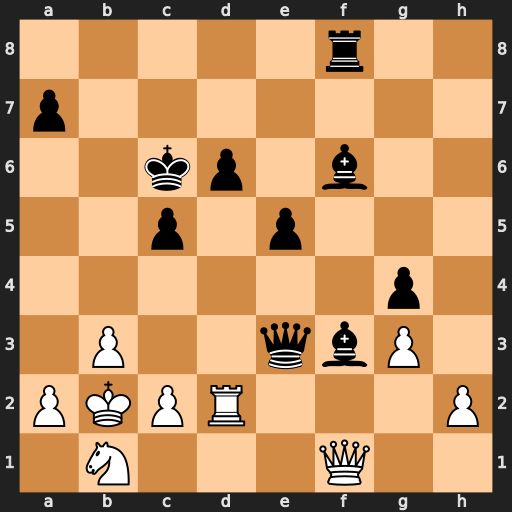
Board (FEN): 5r2/p7/2kp1b2/2p1p3/6p1/1P2qbP1/PKPR3P/1N3Q2
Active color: w
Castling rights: -
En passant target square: -
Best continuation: Qa6+ Kc7 Qxd6+ Kb7 Qxf8